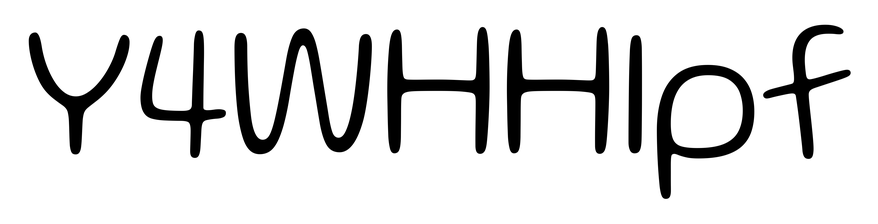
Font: Gluten_ExtraLight